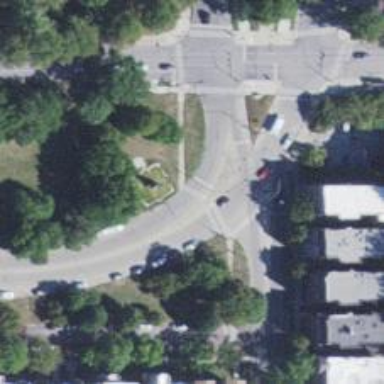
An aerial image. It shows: Footway crossing with zebra crossing marking and island.